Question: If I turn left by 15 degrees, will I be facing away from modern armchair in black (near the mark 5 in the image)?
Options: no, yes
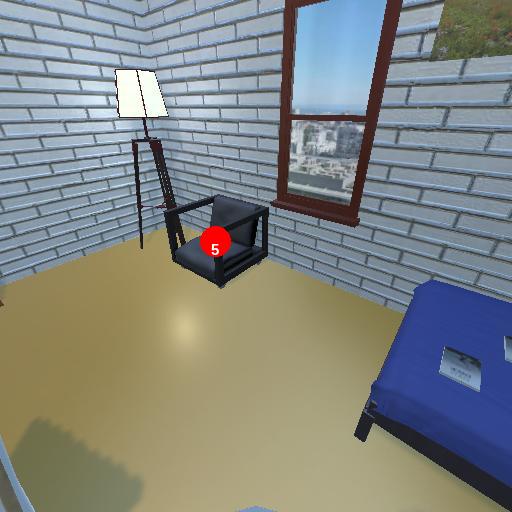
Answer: no